Question: I want to select every '<' characters but '<pre' or '</pre' in this document with Regexp
'''
<!DOCTYPE html>
<html xmlns="http://www.w3.org/1999/xhtml">
<head>
<title></title>
</head>
<body>
<pre>
if a < b
</pre>
</body>
</html>
'''

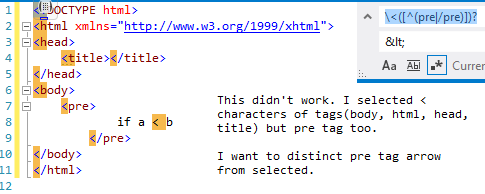
Answer: '[...]' is for classes only.
So '[^(pre|/pre)]' means not any of these characters: '(pre|/pre)'
or, equivalently, none of these characters: ')(|/pre'
(since brackets and '|' don't mean anything in '[]' (as far as I remember)).
Then you said it should be optional with '?', so it doesn't exclude anything.
You probably want look-ahead:
'''
\<(?!/?pre)
'''
'(?!...)' is negative look-ahead, which "matches" if the next characters match the pattern given inside the brackets.
'/?pre' is a simplification of 'pre|/pre'.